The image is a wavelet scalogram (time versus scale/frequency) of a rolling-element bearing's vibration signal. Diagnose the bearing from this image, choosing from: normal, inner_race, outer_race, ball.
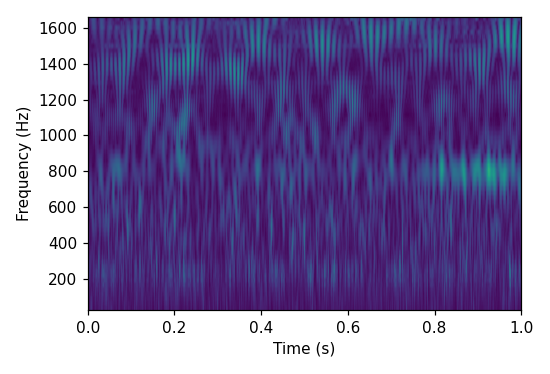
Answer: normal